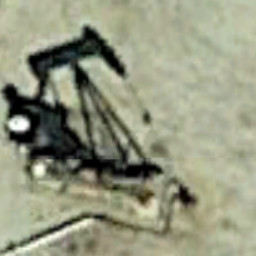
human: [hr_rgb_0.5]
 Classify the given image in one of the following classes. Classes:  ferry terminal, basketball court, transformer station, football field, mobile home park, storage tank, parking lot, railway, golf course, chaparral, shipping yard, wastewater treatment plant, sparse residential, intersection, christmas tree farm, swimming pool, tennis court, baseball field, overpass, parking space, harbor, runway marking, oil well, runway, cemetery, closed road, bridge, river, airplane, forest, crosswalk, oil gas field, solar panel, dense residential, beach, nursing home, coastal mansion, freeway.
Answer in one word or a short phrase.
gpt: oil well